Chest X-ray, PA view. Patient: 60 years old, sex F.
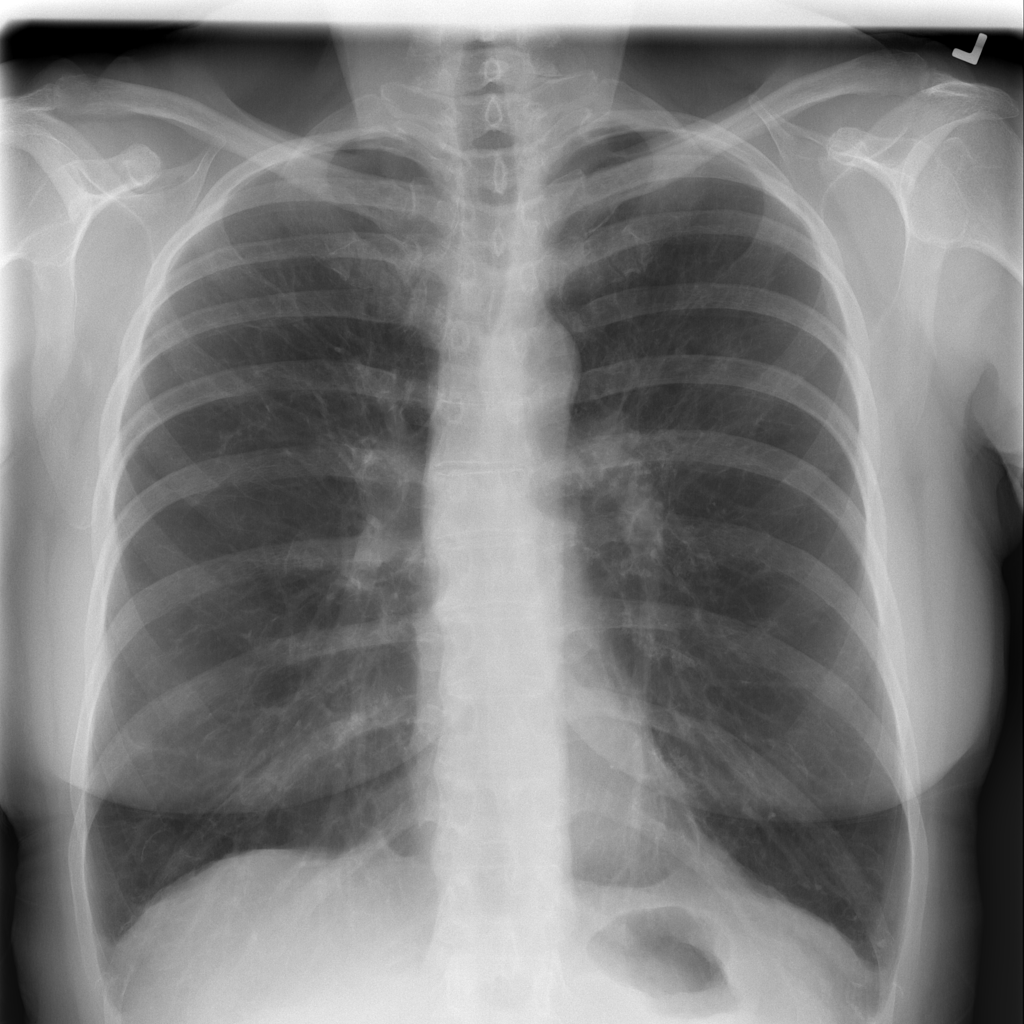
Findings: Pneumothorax